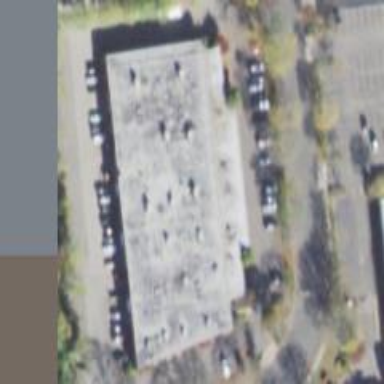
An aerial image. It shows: Commercial building.